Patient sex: M
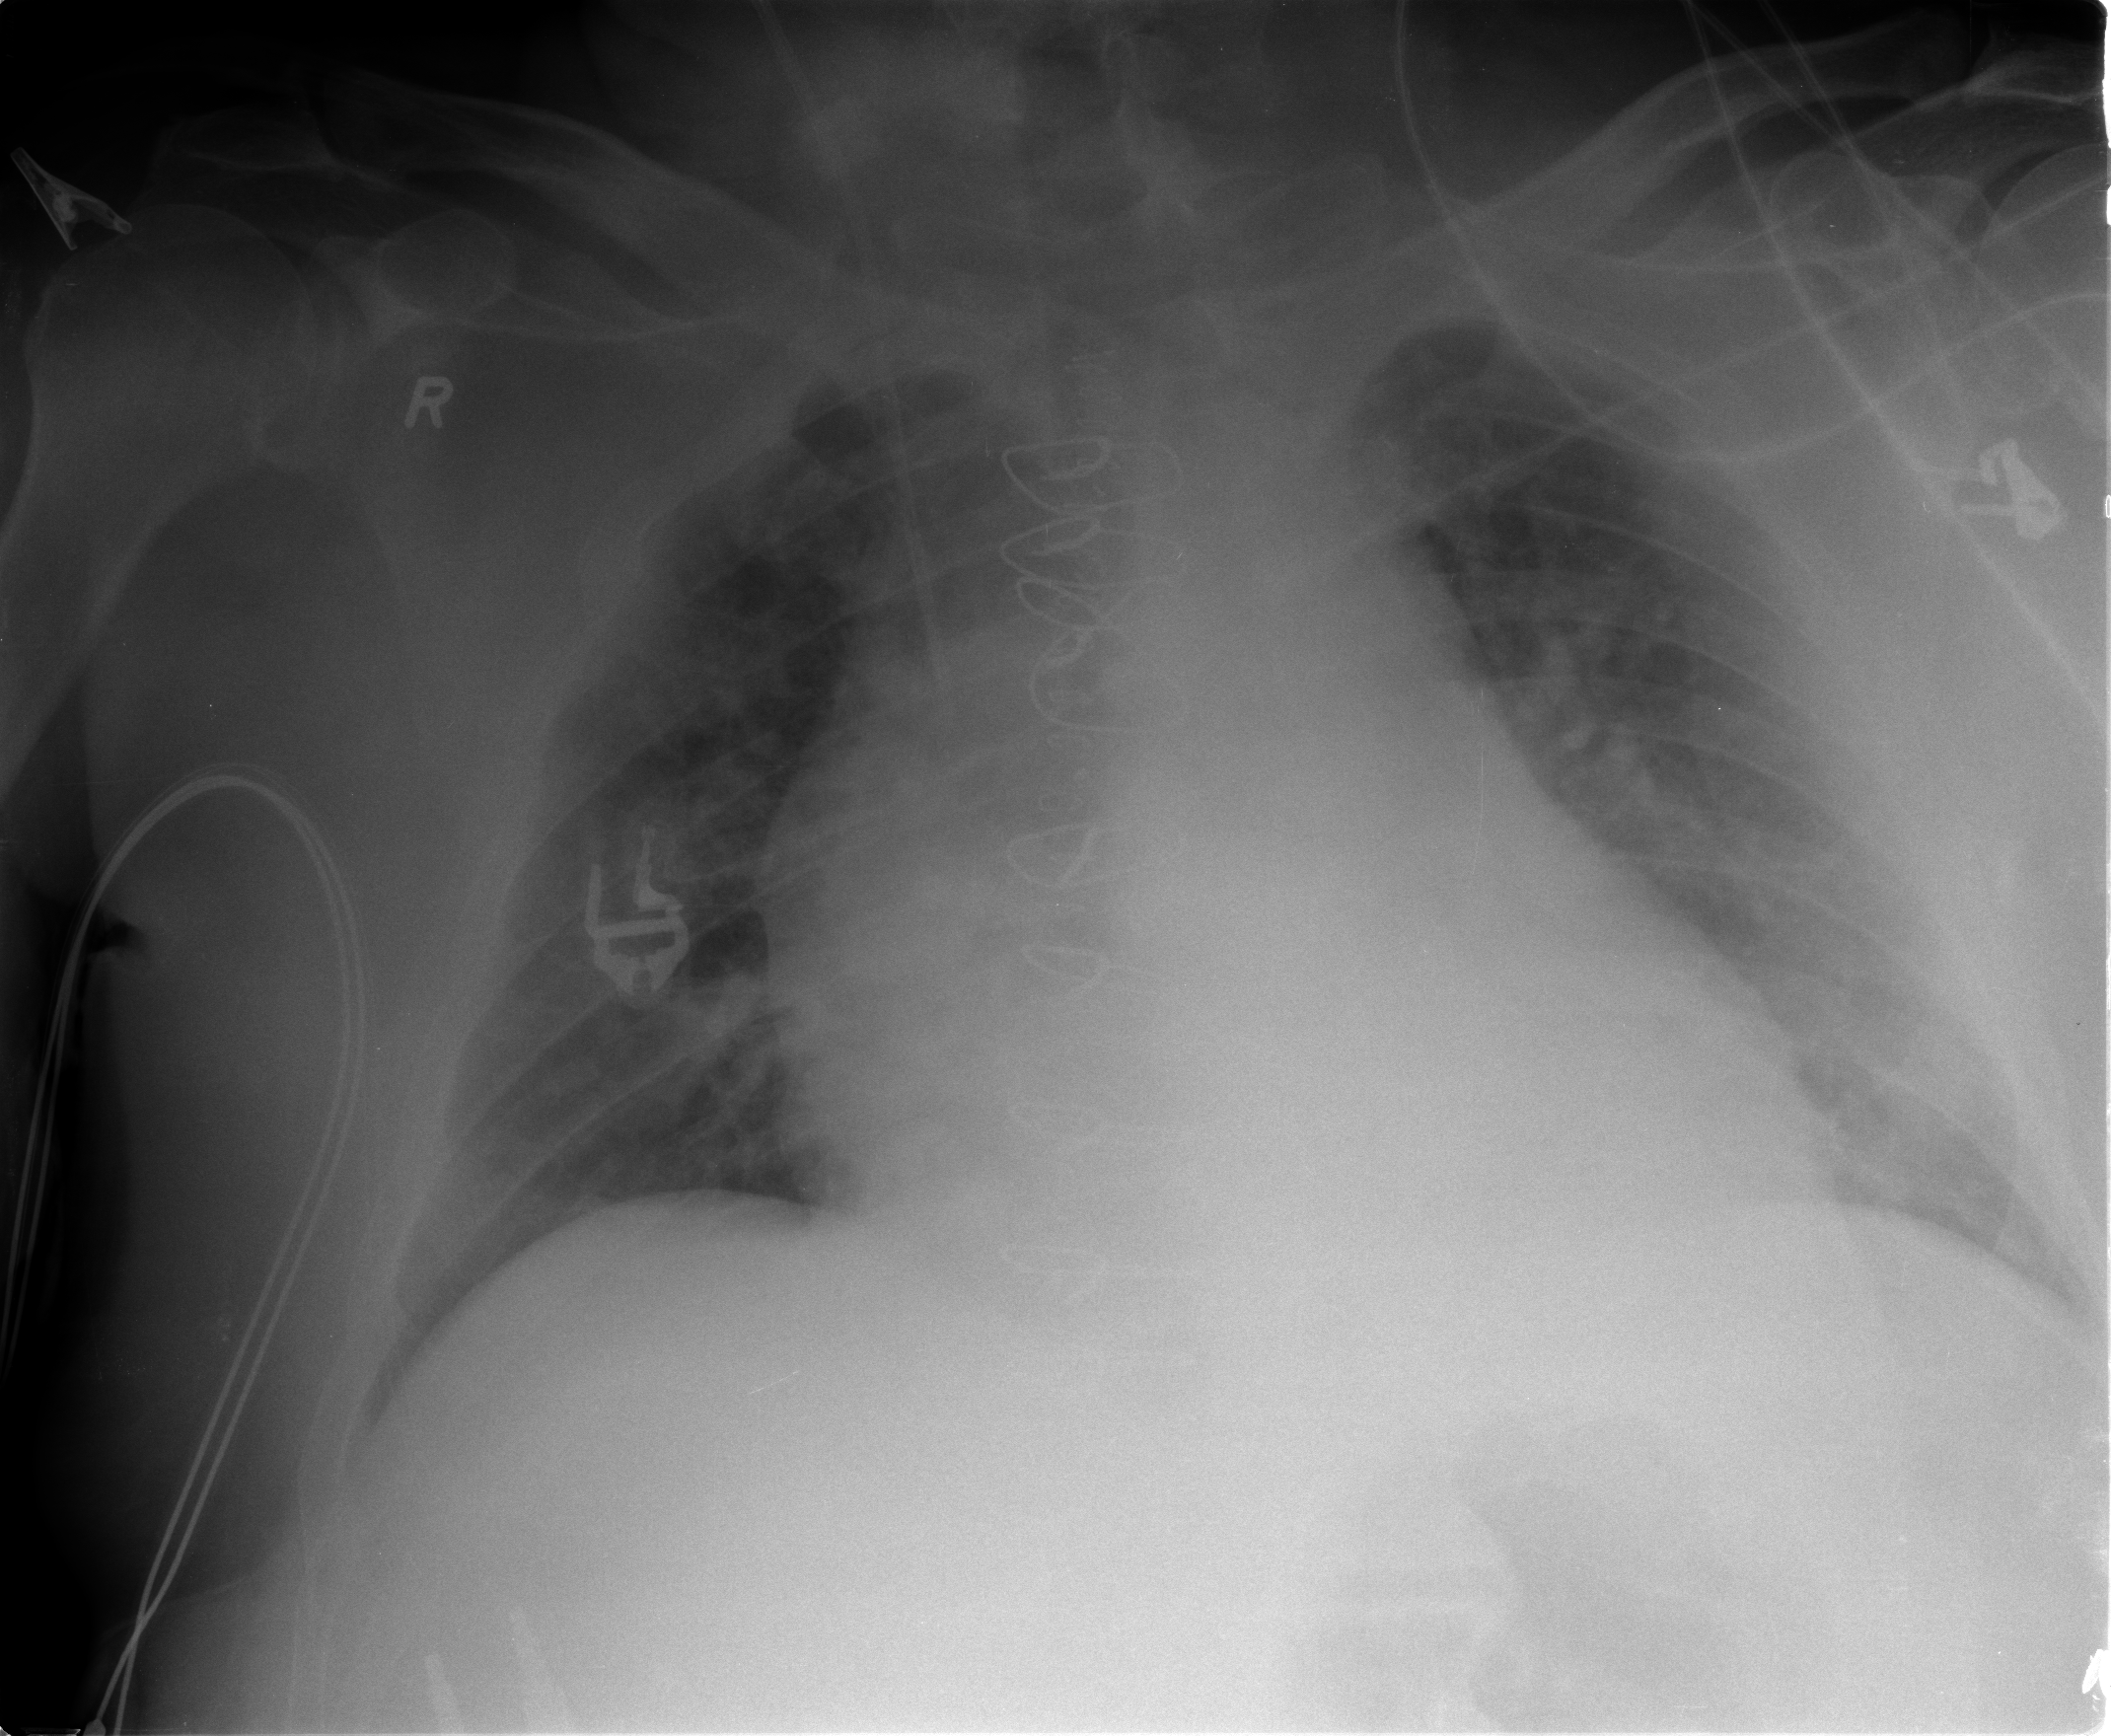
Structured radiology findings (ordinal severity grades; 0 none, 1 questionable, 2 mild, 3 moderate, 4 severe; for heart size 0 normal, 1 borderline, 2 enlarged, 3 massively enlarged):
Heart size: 2
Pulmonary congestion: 2
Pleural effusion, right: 0
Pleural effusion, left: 1
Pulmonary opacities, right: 0
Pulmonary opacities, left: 0
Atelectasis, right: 2
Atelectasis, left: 2